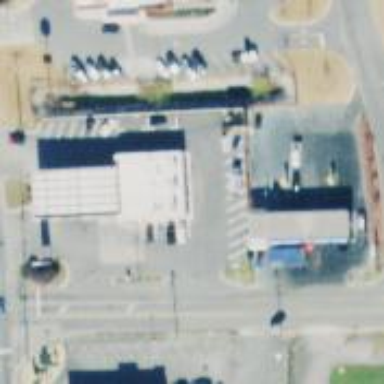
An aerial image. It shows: Convenience shop.